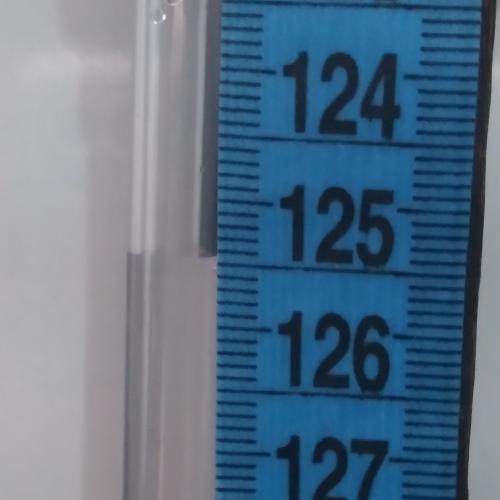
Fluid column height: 125.4 cm